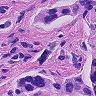
Metastatic tissue present: yes